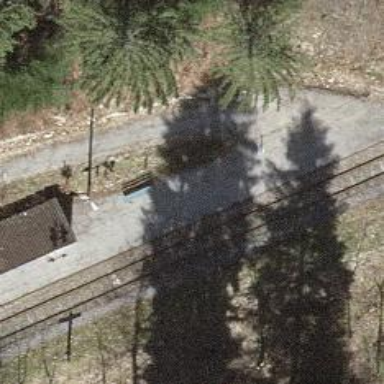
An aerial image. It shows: Stop position for public transport at railway stop.